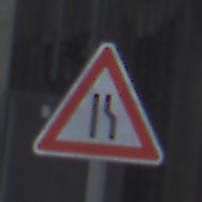
Verkehrszeichen: EinseitigVerengteFahrbahnRechts
Umgebung: Outdoor, Suburban
Tageszeit: MorningAfternoon
Wetter: Overcast
Licht: Natural
Jahreszeit: NotSpecified
Kontrast: LowContrast